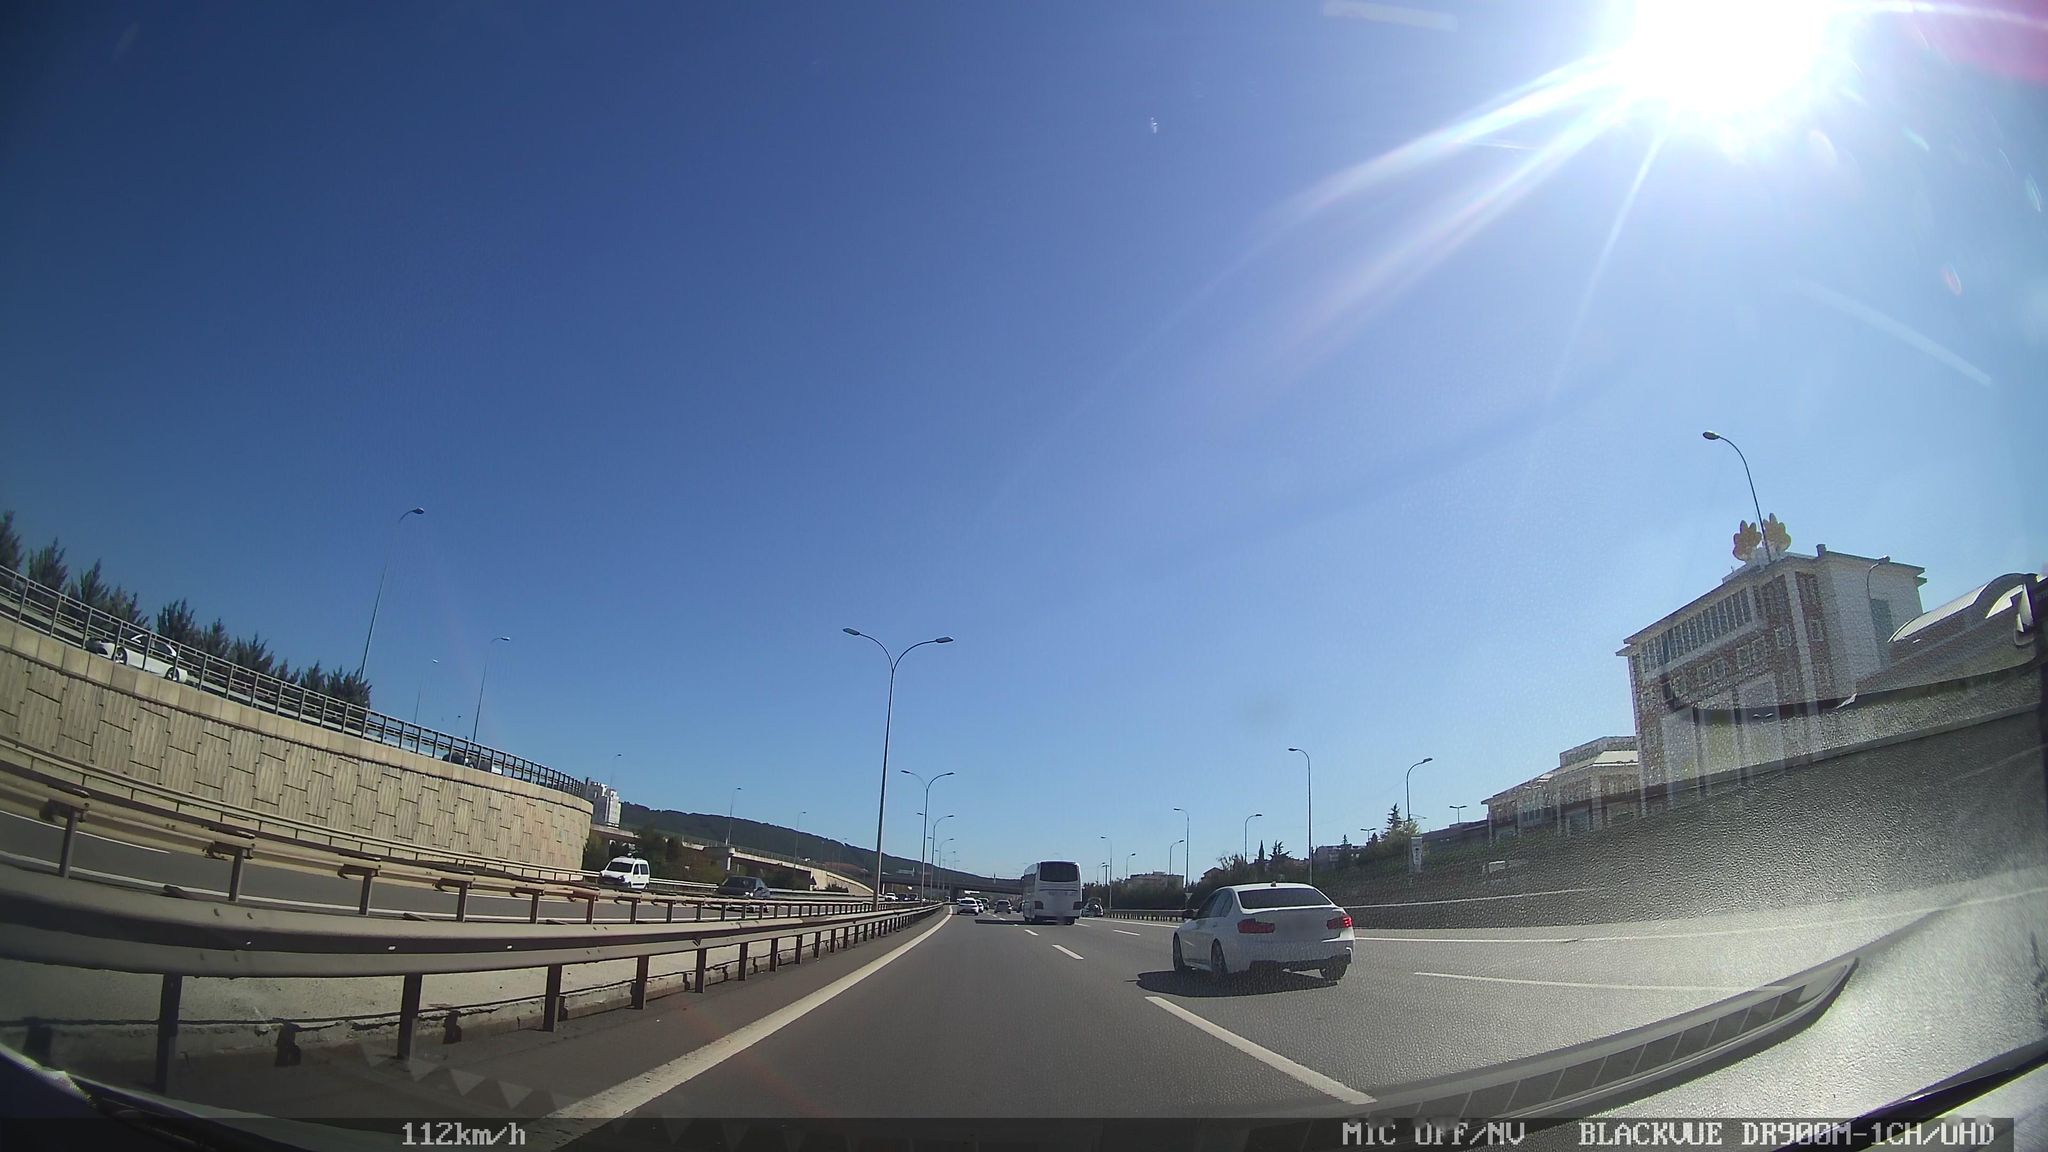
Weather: clear
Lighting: day
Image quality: good
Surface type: driving surface
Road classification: motorway_link
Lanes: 3.0
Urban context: urban centre
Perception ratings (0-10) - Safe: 0.52, Lively: 3.77, Beautiful: 4.66, Boring: 6.8, Depressing: 8.02, Wealthy: 4.73